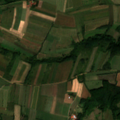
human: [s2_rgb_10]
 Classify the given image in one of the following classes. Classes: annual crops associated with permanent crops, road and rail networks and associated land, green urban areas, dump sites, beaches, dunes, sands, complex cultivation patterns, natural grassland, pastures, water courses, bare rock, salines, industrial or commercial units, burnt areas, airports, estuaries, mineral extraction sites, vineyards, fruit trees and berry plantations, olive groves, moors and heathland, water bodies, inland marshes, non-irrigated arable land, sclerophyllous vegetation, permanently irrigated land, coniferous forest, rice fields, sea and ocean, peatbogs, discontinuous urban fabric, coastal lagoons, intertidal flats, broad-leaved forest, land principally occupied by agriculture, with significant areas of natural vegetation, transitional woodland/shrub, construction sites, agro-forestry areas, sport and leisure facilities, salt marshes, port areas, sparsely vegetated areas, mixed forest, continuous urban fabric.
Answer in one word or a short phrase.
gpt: complex cultivation patterns, land principally occupied by agriculture, with significant areas of natural vegetation